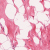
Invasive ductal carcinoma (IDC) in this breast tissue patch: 0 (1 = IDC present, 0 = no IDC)